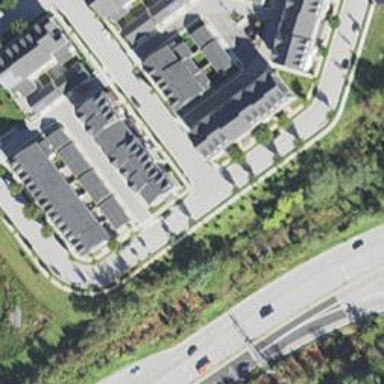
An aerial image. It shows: Asphalt road in residential area.